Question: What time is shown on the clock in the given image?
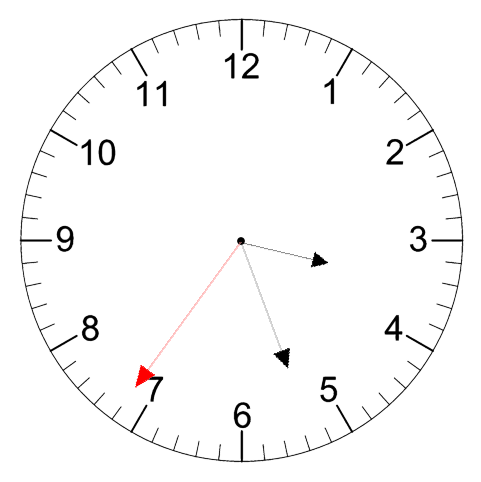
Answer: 03:26:36